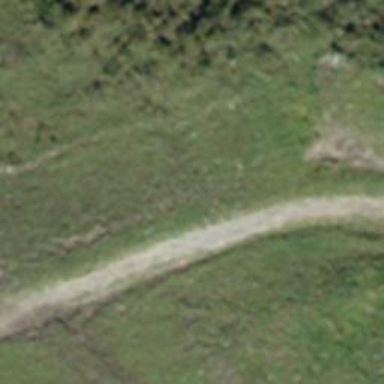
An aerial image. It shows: Track road with grade4 tracktype.